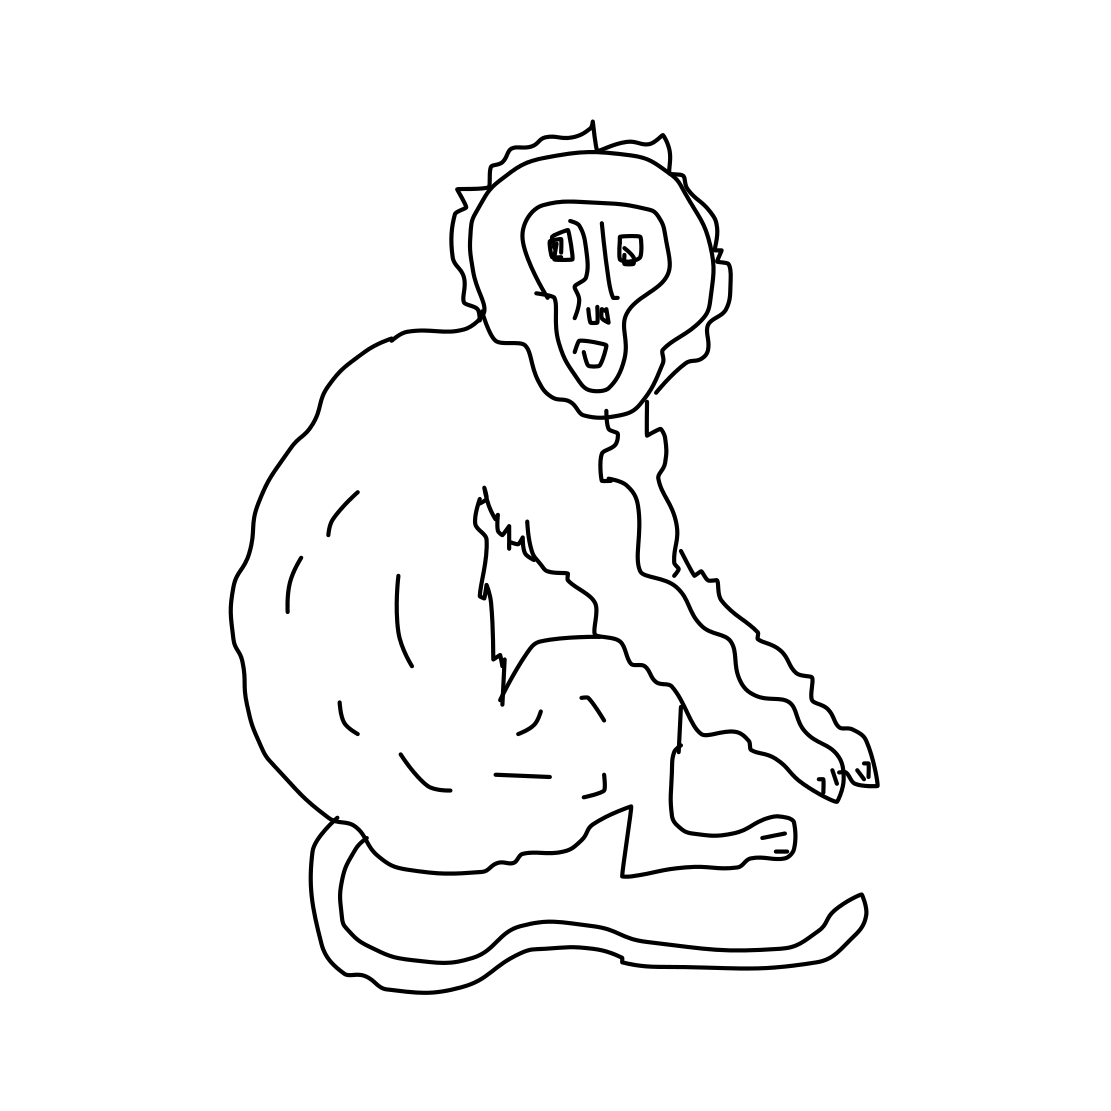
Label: monkey